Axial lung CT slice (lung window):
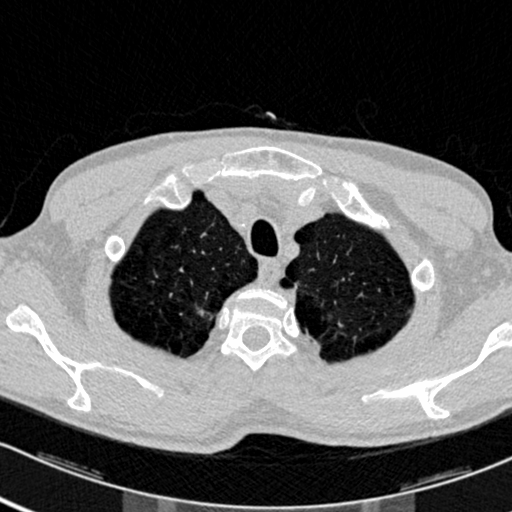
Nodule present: no